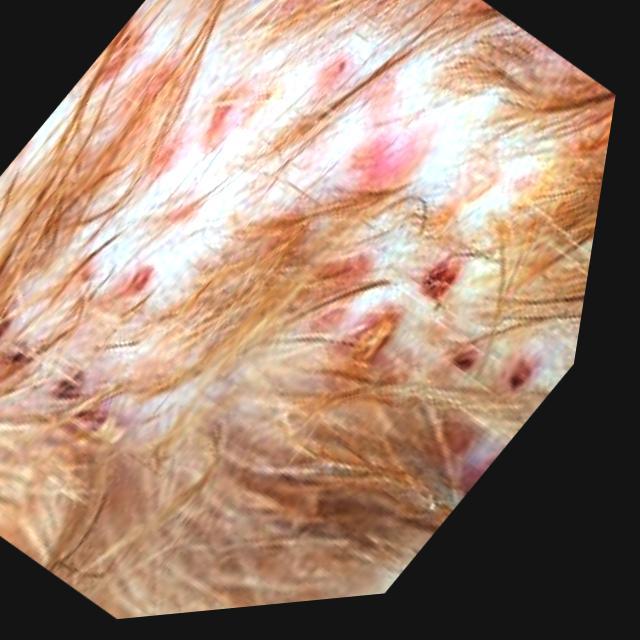
Canine fungal skin infection — characterized by alopecia, scaling, crusting, and circular lesions. Common agents include Malassezia and Candida species.